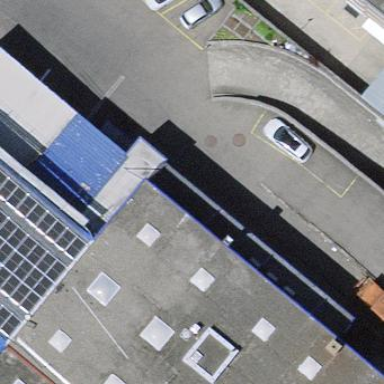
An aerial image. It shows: Close-up view of roof part of building.